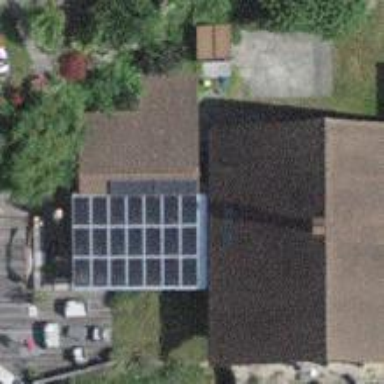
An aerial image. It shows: Solar power generator.